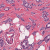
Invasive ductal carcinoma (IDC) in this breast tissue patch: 1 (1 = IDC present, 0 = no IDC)